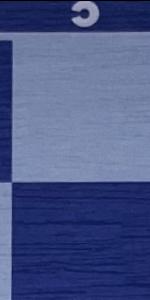
Label: Empty